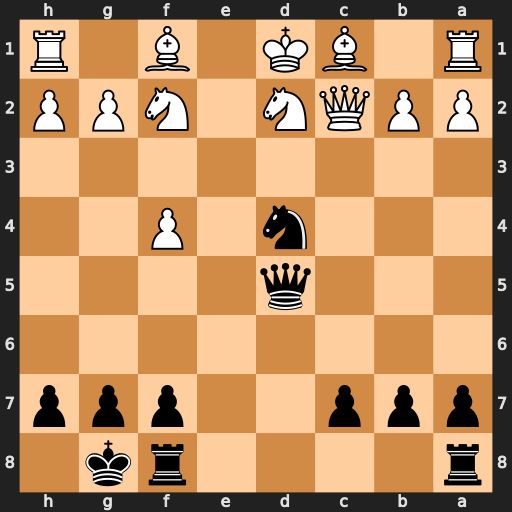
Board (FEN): r4rk1/ppp2ppp/8/3q4/3n1P2/8/PPQN1NPP/R1BK1B1R
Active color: b
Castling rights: -
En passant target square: -
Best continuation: Nxc2 Kxc2 Qc5+